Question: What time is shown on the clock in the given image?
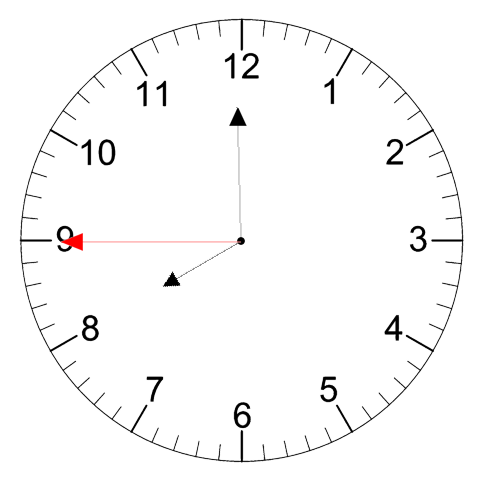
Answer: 07:59:45